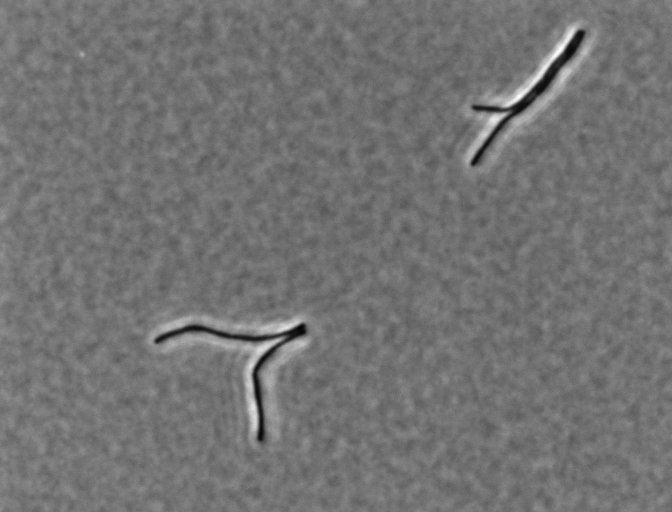
Bacillus subtilis